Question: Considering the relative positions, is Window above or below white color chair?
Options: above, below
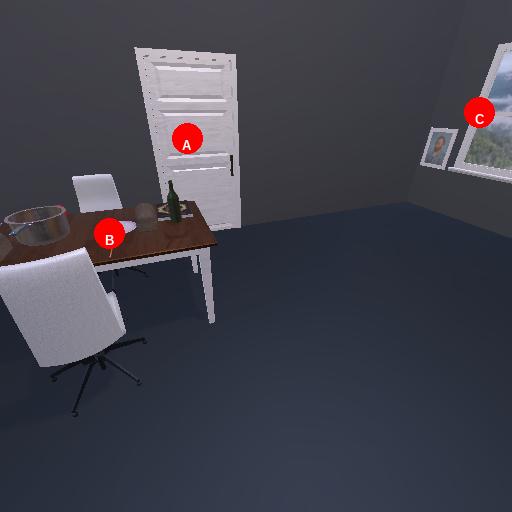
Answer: above